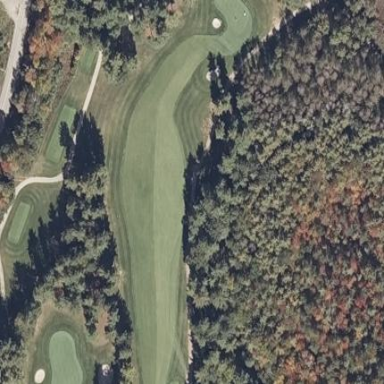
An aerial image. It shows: Scenic golf fairway.